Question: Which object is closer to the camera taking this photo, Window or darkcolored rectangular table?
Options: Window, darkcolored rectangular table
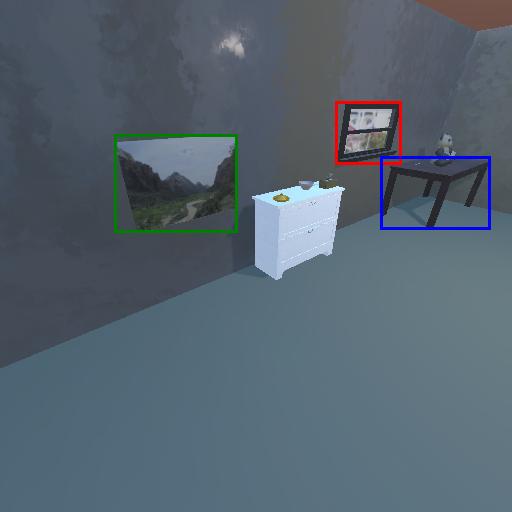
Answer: Window